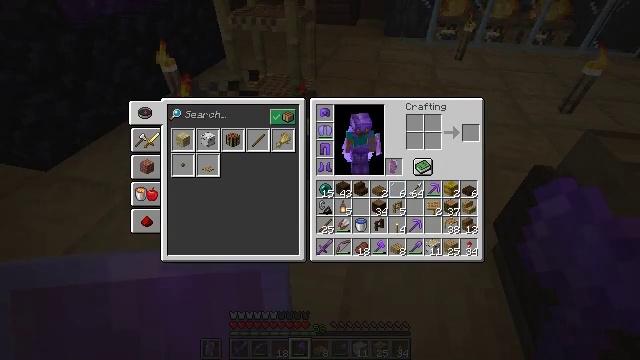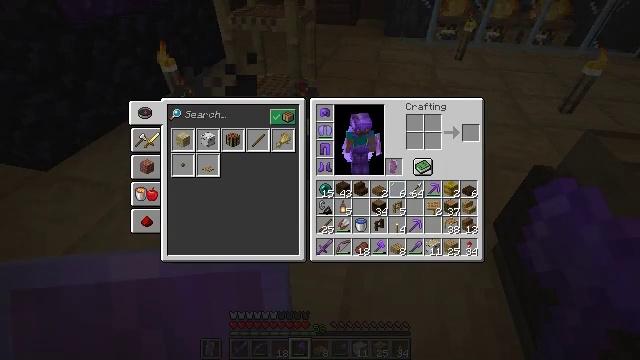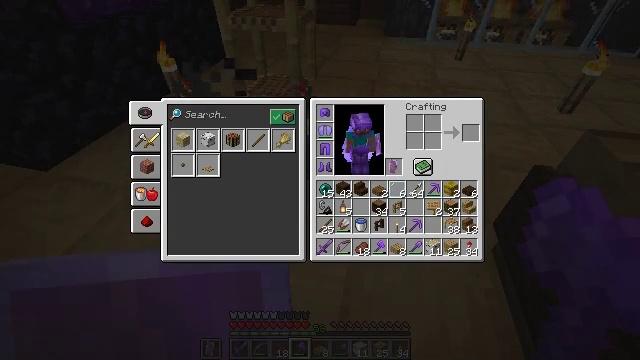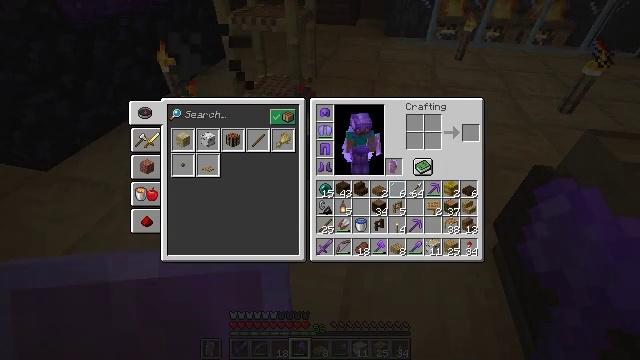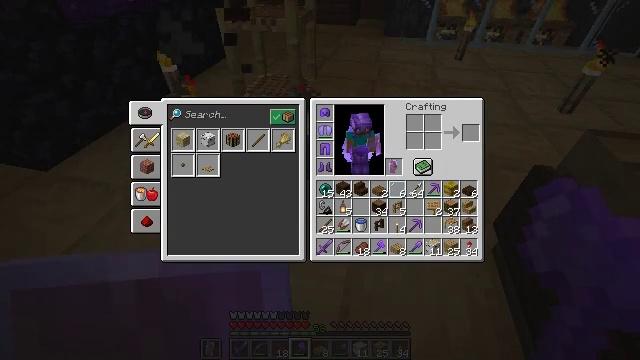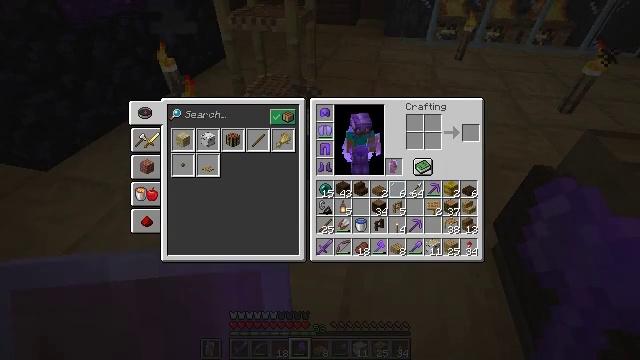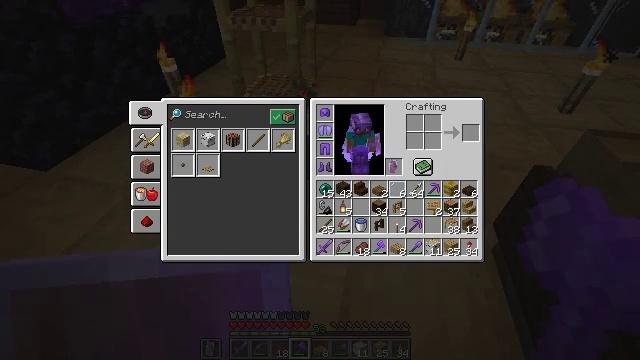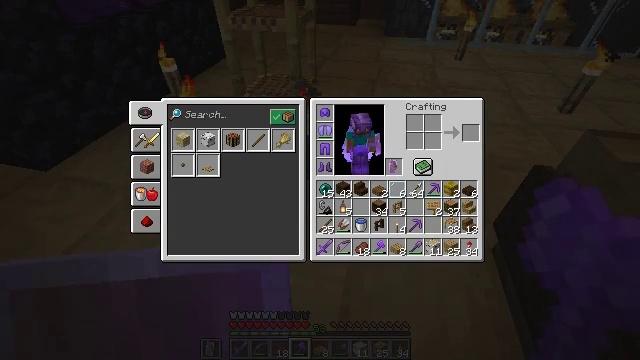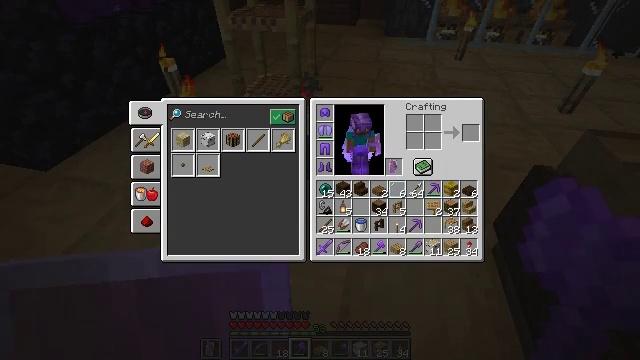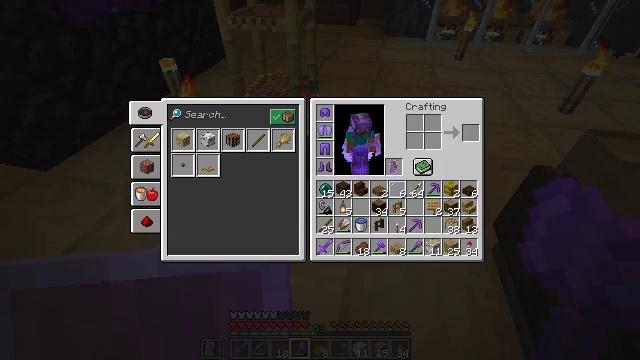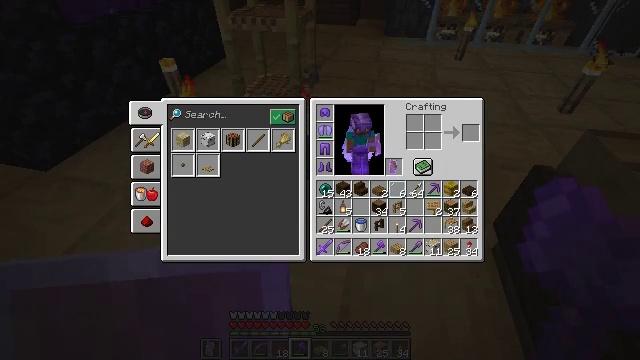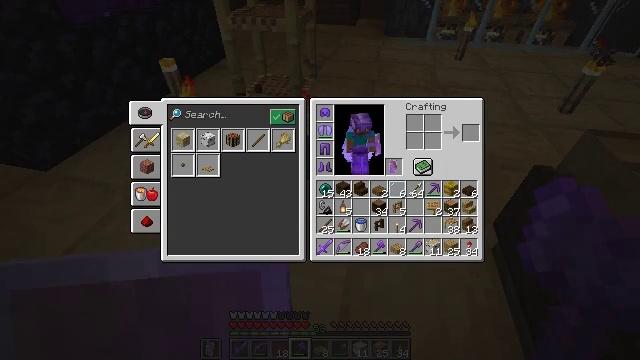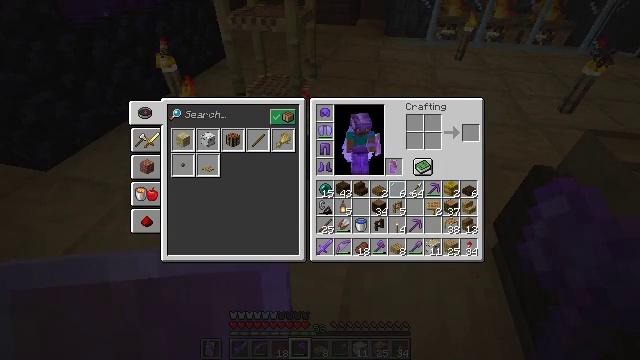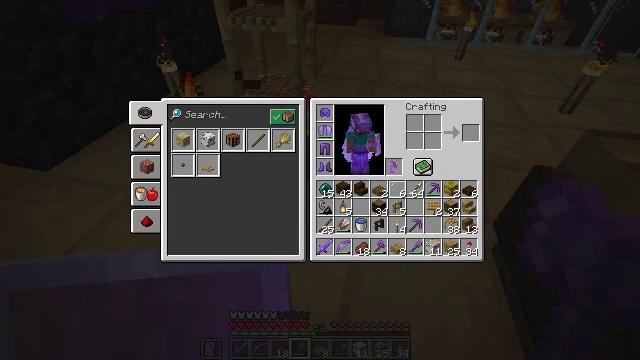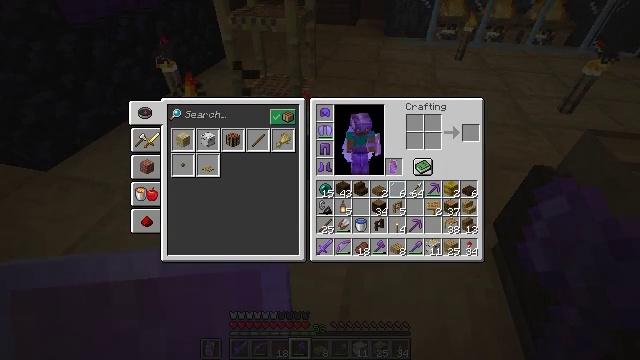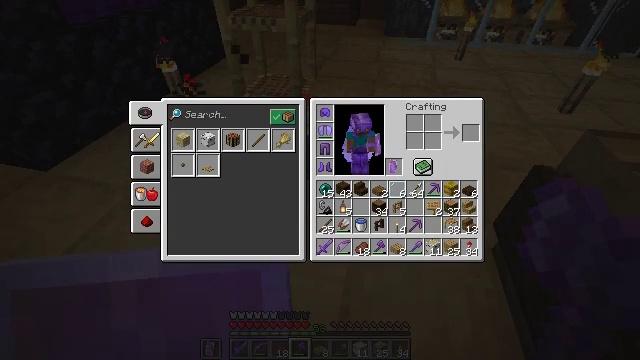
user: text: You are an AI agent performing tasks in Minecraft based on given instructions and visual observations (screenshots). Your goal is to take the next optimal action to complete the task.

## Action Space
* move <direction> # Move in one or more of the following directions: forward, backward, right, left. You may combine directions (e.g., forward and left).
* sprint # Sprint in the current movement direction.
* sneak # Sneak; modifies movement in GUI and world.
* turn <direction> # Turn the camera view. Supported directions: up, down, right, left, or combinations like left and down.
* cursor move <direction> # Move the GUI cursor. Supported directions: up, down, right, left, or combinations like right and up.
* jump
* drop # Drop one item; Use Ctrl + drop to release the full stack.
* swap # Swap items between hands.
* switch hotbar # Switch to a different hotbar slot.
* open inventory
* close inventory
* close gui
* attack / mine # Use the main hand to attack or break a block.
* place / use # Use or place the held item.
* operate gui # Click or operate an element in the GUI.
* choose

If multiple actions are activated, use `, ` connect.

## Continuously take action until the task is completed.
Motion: motion action
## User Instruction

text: Obtain jungle planks by crafting jungle logs.
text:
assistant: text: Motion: no_op
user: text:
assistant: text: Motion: no_op
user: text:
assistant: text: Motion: no_op
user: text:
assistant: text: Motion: no_op
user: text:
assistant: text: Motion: no_op
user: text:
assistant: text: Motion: no_op
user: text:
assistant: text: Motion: no_op
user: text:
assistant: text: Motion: no_op
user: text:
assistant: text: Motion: no_op
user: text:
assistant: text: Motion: no_op
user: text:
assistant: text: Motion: no_op
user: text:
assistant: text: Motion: no_op
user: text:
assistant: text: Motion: no_op
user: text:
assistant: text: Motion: no_op
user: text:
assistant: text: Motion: no_op
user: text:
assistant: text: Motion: no_op
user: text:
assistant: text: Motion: no_op
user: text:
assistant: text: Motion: no_op
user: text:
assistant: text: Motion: no_op
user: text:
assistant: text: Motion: no_op
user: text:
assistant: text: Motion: no_op
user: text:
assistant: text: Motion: no_op
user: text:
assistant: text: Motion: no_op
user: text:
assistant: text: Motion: no_op
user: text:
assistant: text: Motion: no_op
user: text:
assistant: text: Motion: no_op
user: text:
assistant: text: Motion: no_op
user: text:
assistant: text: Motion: no_op
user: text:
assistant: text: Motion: no_op
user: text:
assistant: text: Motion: no_op